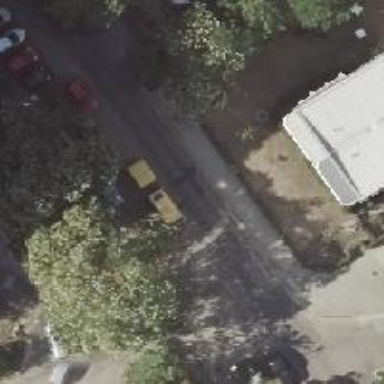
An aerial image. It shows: Residential road paved with concrete.